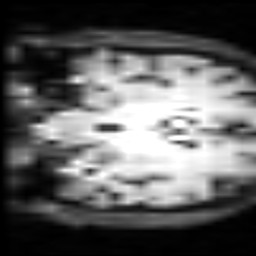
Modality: inplaneT2
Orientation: coronal